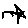
Label: star